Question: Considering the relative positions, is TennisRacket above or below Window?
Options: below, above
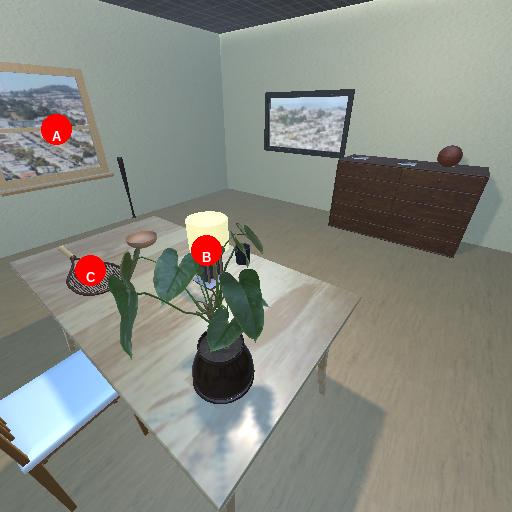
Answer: below